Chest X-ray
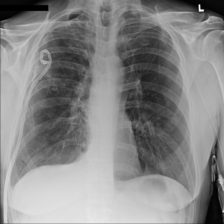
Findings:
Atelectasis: negative
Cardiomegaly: negative
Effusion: negative
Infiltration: negative
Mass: negative
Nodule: negative
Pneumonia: negative
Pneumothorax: positive
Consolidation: negative
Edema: negative
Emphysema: negative
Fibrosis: negative
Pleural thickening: negative
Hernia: negative